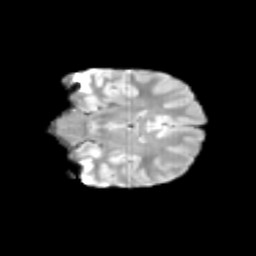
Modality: T2w
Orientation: coronal
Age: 11
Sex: female
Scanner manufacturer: siemens
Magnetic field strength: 3 T
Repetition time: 3.8 s
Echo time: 0.07 s